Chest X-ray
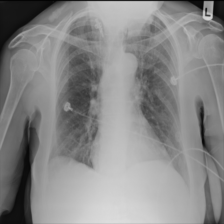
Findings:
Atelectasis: negative
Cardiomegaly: negative
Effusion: negative
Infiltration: negative
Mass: negative
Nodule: negative
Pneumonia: negative
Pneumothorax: negative
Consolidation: negative
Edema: negative
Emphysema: negative
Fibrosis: negative
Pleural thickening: negative
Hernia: negative